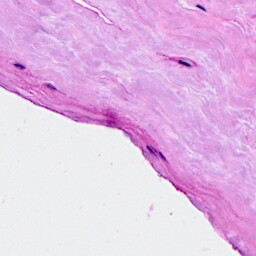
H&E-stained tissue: Breast